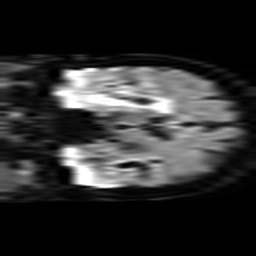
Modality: TRACE
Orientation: coronal
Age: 68
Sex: male
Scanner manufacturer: philips
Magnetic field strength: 3 T
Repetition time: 3.082 s
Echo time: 0.076 s